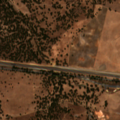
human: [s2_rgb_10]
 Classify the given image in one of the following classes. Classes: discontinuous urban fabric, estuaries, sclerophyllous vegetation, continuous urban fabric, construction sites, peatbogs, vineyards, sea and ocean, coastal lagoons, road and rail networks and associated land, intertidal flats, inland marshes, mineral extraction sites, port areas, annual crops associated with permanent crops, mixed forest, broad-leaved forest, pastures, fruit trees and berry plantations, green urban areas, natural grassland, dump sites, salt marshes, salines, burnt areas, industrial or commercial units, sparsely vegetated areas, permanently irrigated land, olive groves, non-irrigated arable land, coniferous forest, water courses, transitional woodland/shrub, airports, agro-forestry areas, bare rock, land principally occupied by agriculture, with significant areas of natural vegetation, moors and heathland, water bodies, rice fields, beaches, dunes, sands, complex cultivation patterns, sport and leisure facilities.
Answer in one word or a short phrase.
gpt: road and rail networks and associated land, non-irrigated arable land, pastures, agro-forestry areas